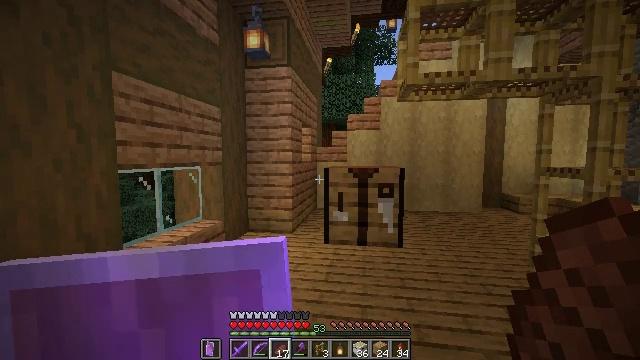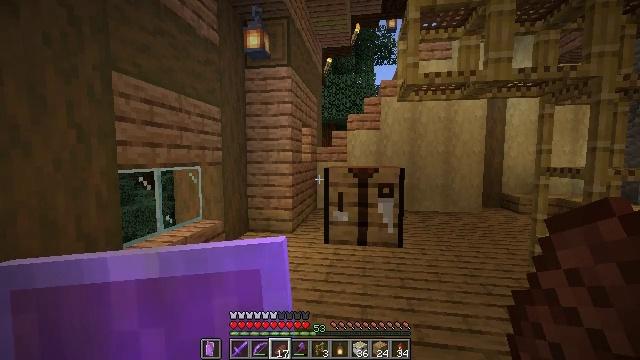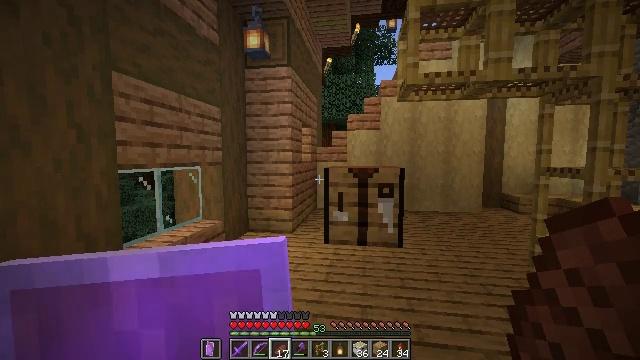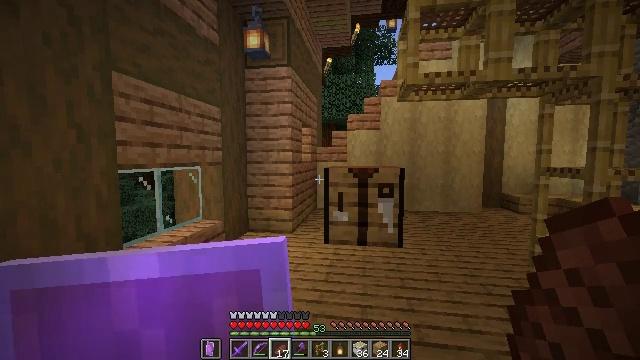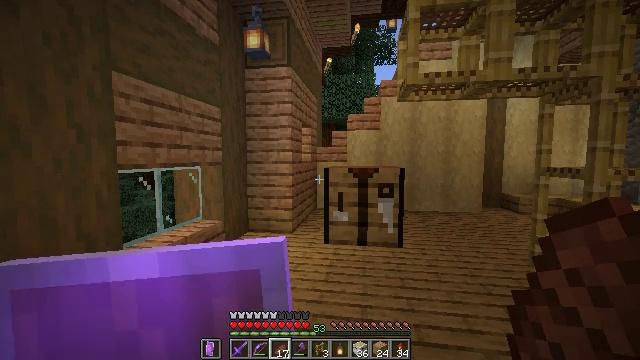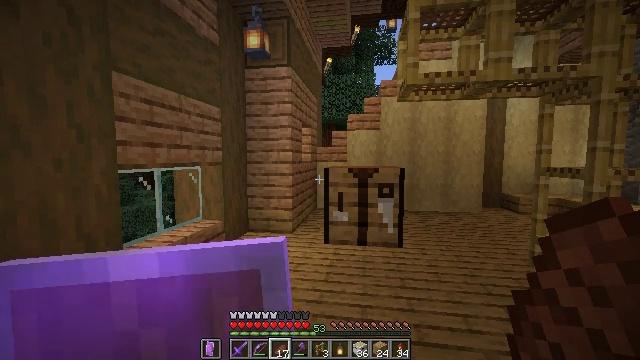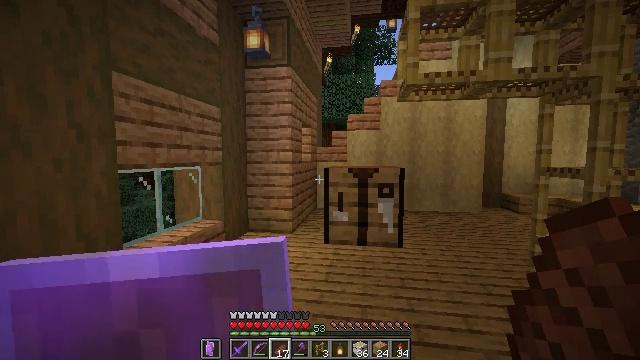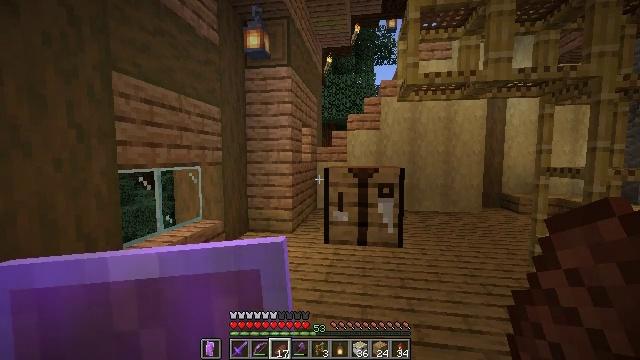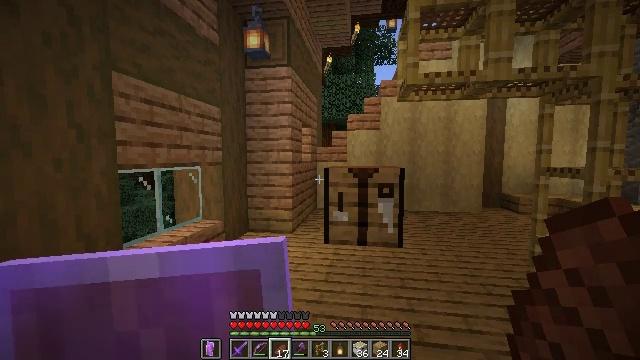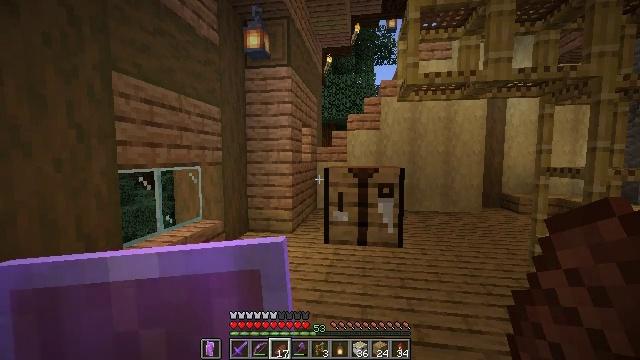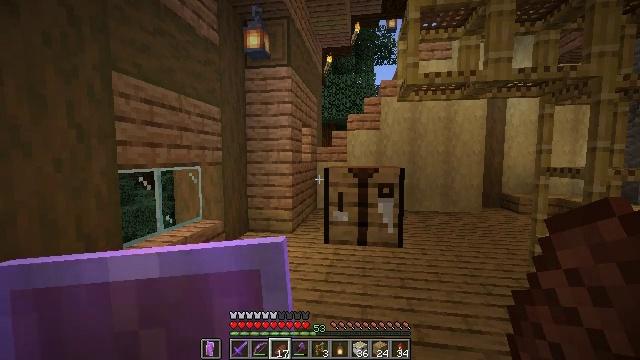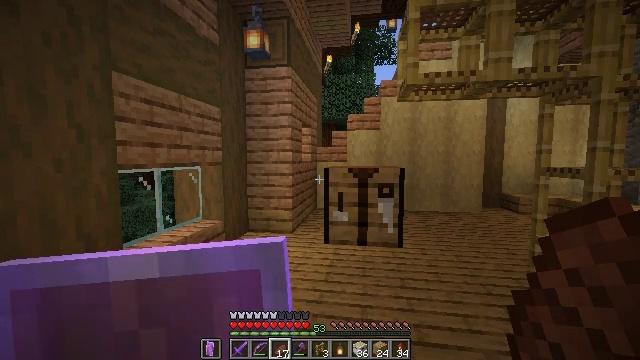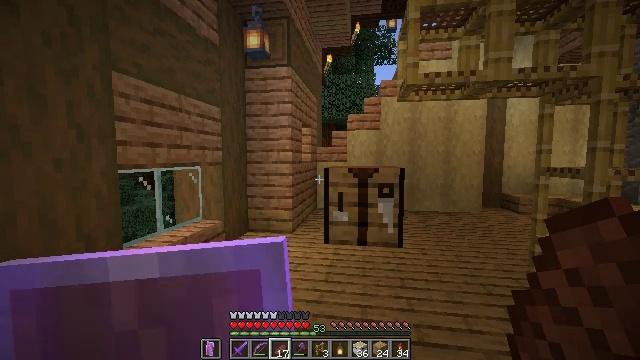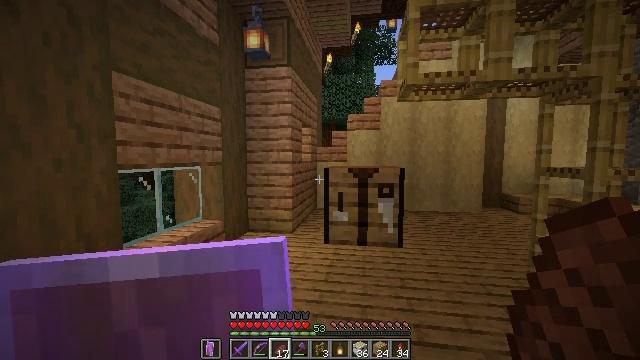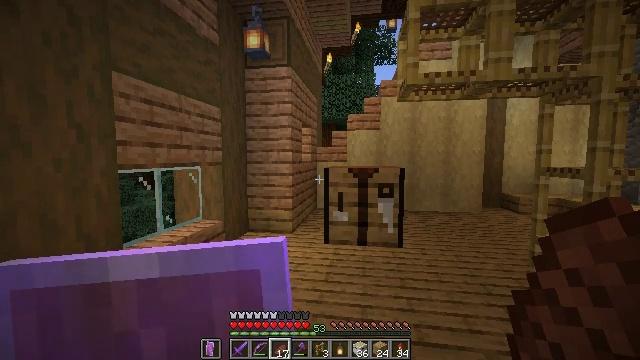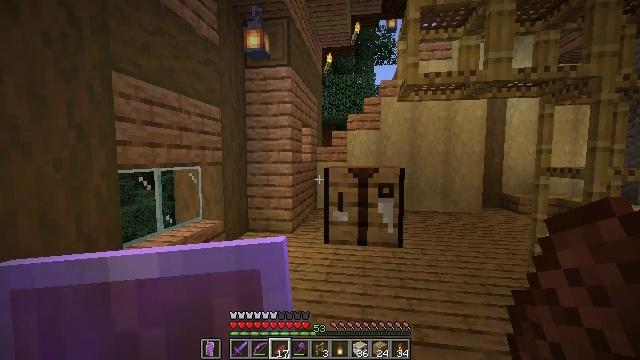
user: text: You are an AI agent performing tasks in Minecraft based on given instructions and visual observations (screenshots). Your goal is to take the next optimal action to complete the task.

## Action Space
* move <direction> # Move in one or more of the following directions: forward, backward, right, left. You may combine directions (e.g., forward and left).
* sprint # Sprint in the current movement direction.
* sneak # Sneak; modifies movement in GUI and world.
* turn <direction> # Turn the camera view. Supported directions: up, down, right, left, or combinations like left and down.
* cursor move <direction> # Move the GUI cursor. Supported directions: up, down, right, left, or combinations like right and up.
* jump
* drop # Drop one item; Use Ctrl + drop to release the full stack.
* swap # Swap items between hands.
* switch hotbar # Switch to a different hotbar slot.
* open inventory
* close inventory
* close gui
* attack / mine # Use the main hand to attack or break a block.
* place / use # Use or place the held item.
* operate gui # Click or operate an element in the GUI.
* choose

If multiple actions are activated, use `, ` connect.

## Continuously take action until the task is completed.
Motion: motion action
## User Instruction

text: Break the stripped birch log for wood.
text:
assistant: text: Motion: no_op
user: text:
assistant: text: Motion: no_op
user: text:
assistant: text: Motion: no_op
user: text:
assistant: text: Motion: no_op
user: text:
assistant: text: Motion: no_op
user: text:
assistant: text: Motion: no_op
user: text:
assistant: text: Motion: no_op
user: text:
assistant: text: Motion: no_op
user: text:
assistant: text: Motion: no_op
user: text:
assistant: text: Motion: no_op
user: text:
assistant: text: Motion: no_op
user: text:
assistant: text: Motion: no_op
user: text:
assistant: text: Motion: no_op
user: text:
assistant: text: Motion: no_op
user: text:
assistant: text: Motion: no_op
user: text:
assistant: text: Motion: no_op
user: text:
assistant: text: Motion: no_op
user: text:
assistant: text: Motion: no_op
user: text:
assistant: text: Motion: no_op
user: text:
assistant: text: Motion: no_op
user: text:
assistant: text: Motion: no_op
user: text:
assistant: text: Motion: no_op
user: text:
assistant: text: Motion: no_op
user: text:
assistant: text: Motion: no_op
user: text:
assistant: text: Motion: no_op
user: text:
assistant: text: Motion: no_op
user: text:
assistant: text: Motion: no_op
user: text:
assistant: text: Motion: no_op
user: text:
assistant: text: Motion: no_op
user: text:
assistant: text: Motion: no_op